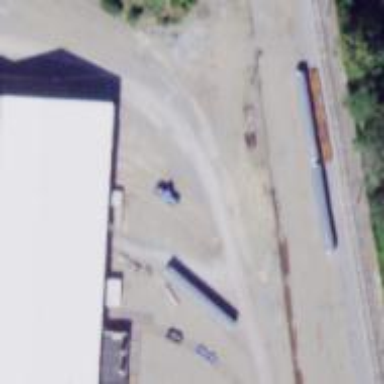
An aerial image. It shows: Rail spur service.